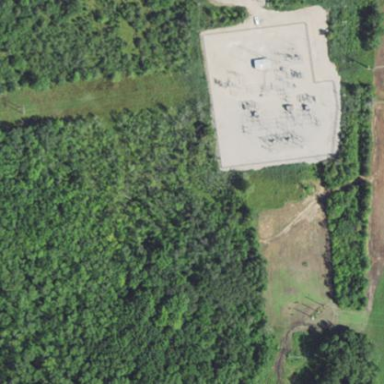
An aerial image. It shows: Power substation.